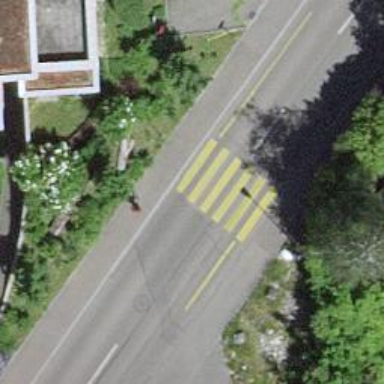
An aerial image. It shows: Uncontrolled zebra crossing on the road.